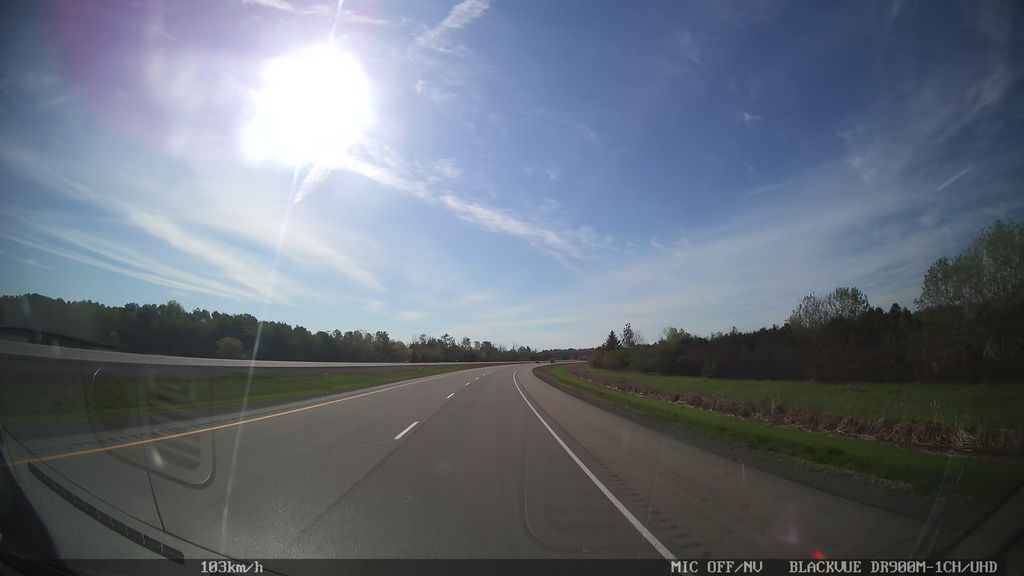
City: ottawa-gatineau